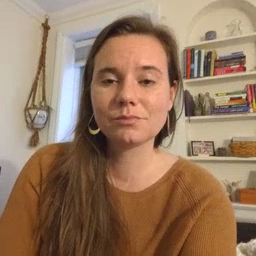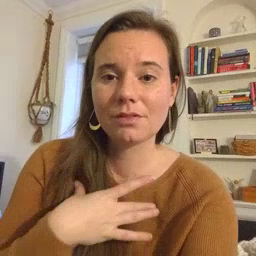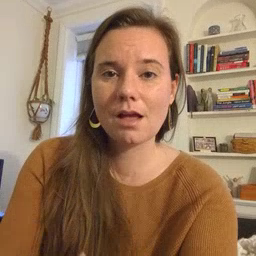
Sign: like